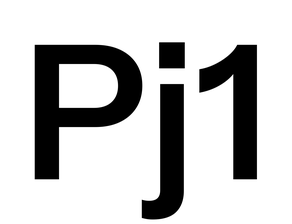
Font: InstrumentSans_SemiBold